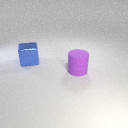
large blue metal cube to the left of large purple rubber cylinder